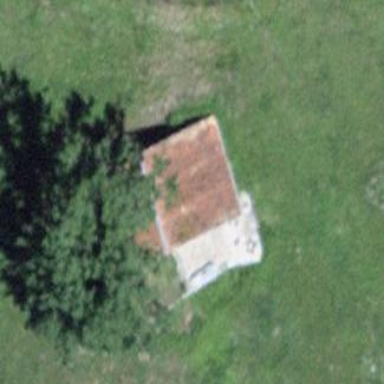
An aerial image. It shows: Barn.